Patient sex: M
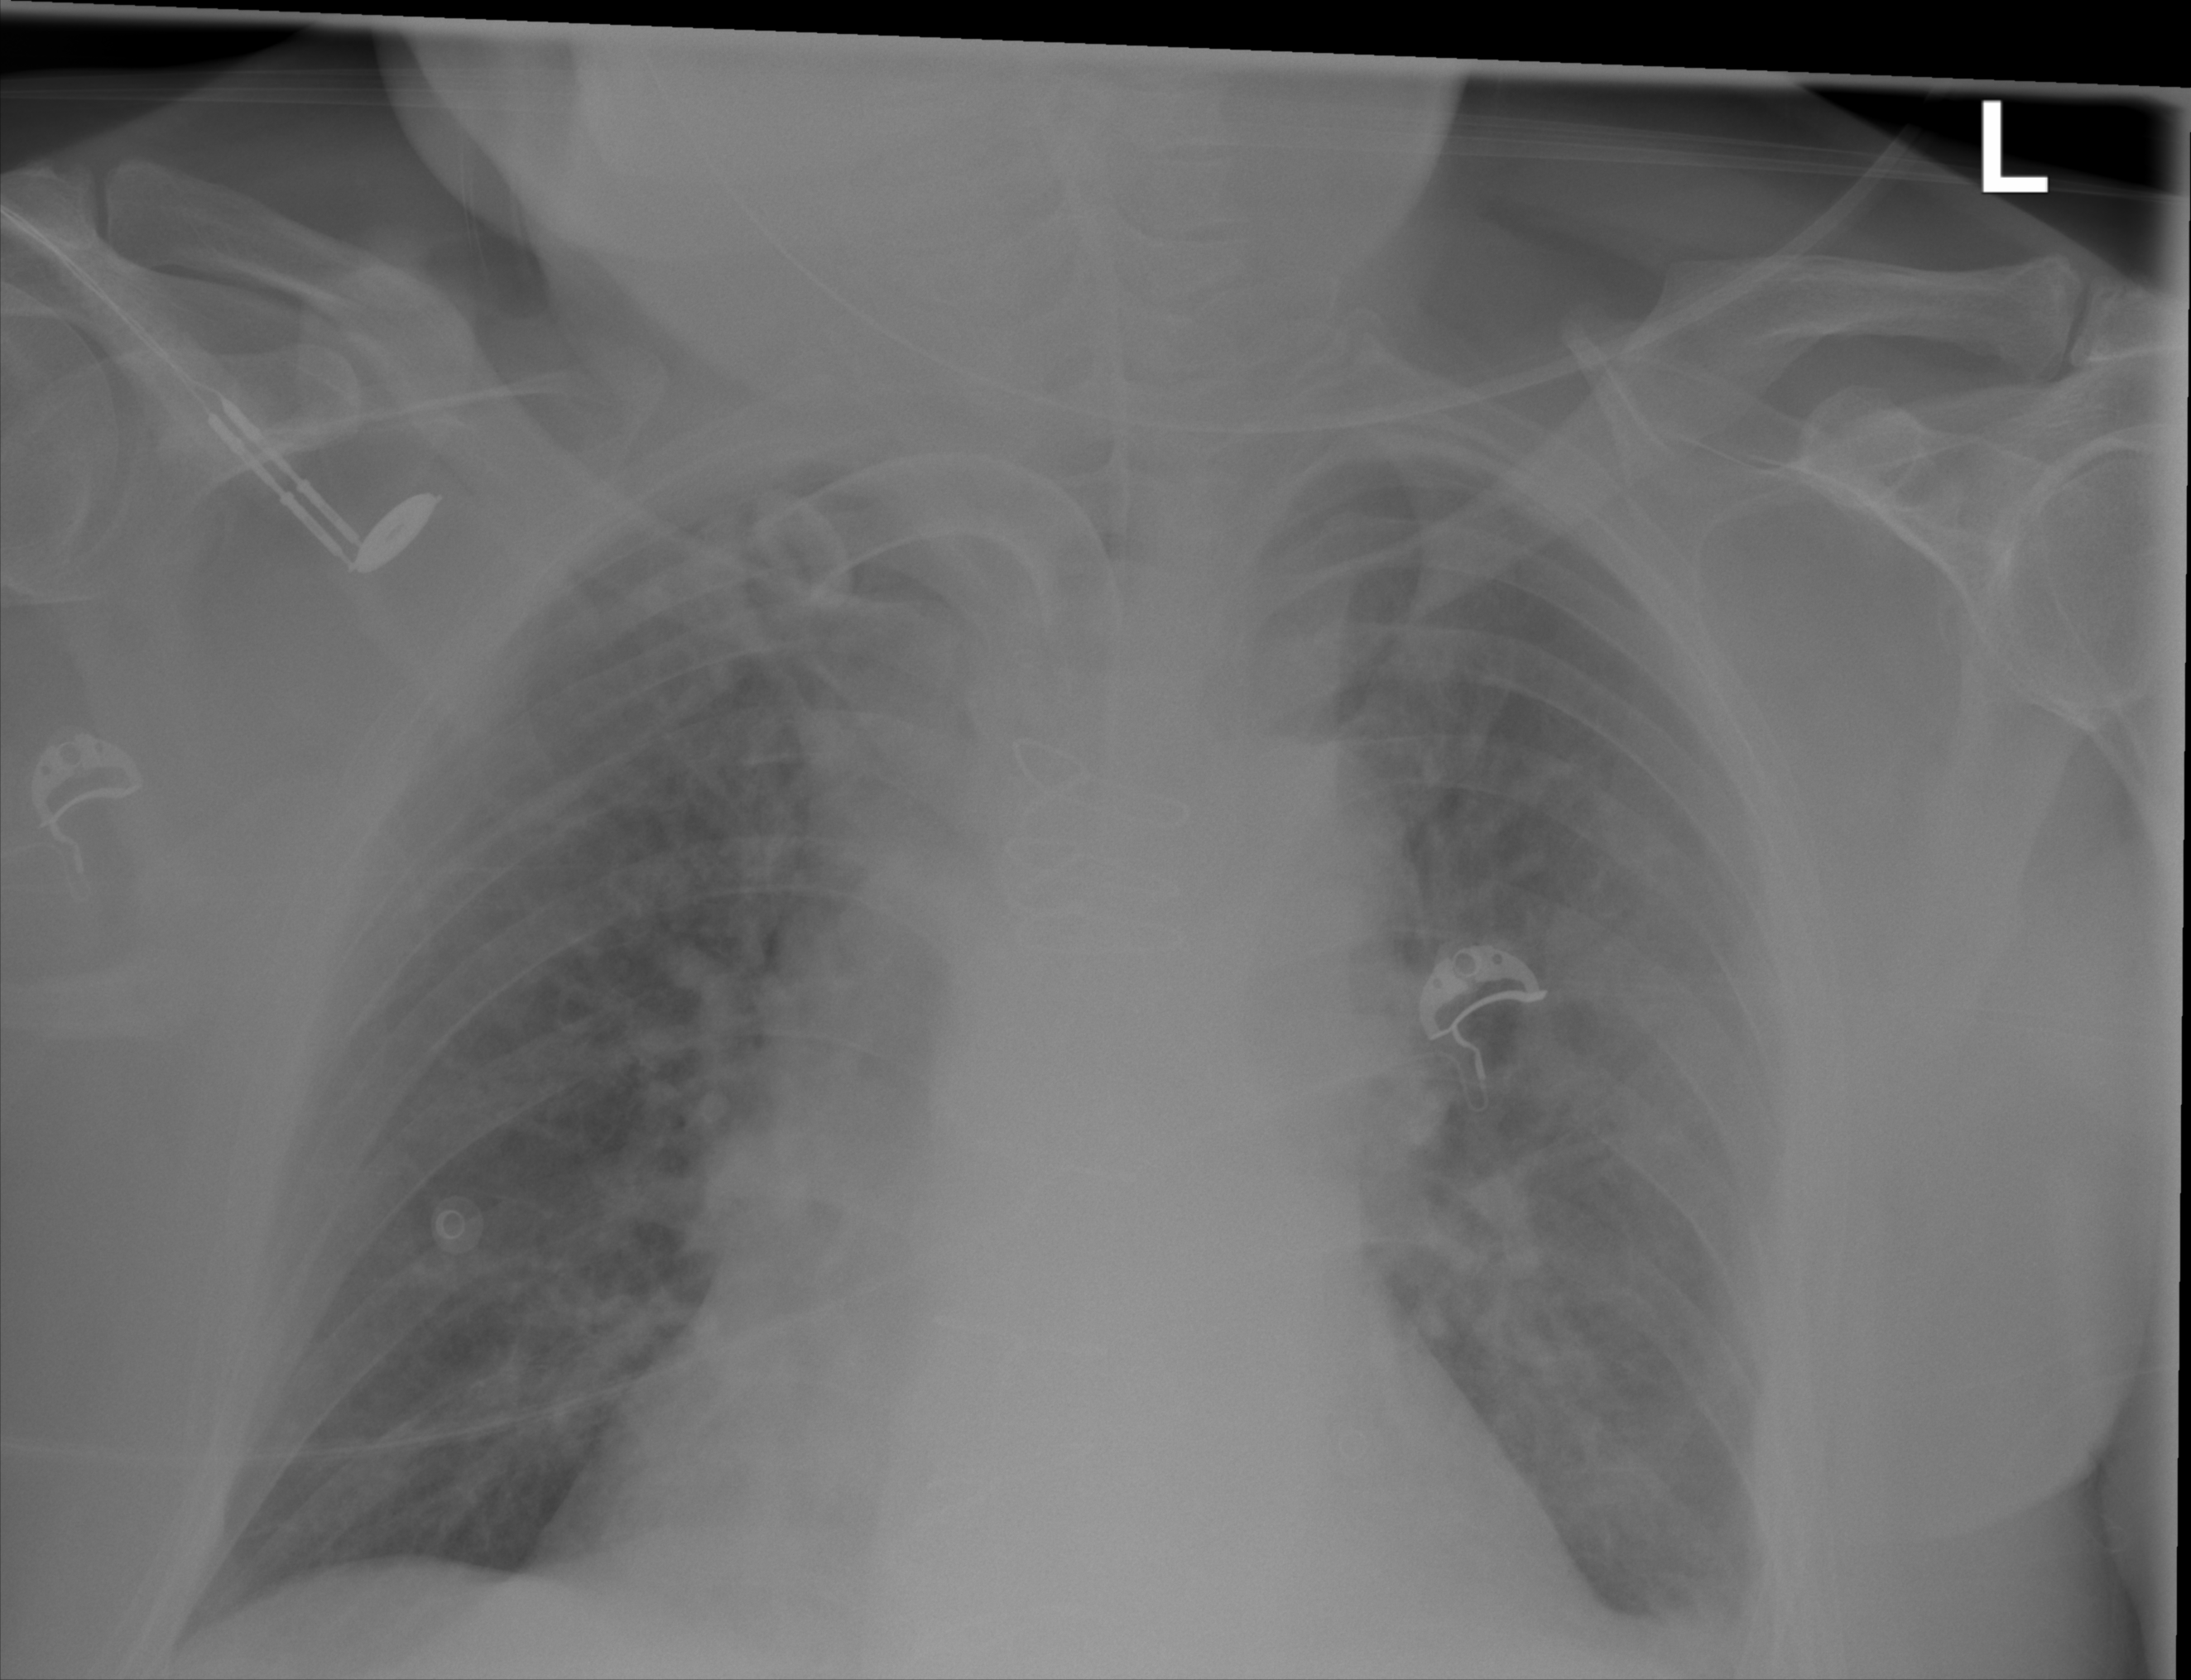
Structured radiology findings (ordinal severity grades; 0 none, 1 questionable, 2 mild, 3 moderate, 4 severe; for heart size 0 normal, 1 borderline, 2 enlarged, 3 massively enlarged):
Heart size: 2
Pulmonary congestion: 2
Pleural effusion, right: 0
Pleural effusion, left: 2
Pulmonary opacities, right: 2
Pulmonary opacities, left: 2
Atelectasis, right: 0
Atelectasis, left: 2